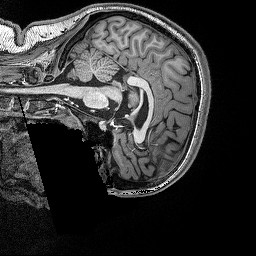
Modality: T1w
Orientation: sagittal
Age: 19
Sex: female
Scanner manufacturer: siemens
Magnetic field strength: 3 T
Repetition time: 2.5 s
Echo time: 0.00343 s